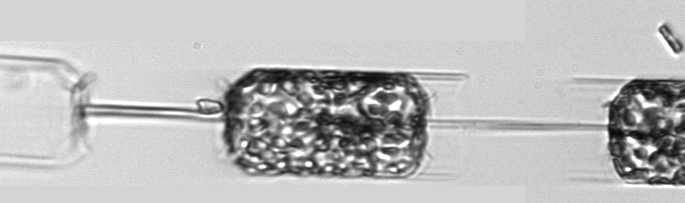
Label: Ditylum_brightwellii